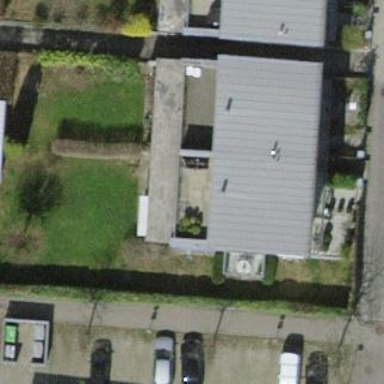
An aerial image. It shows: Terrace building.